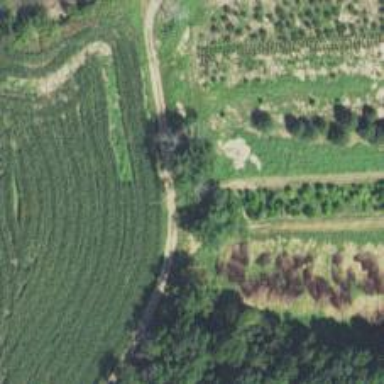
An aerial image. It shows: Row of trees in natural setting.